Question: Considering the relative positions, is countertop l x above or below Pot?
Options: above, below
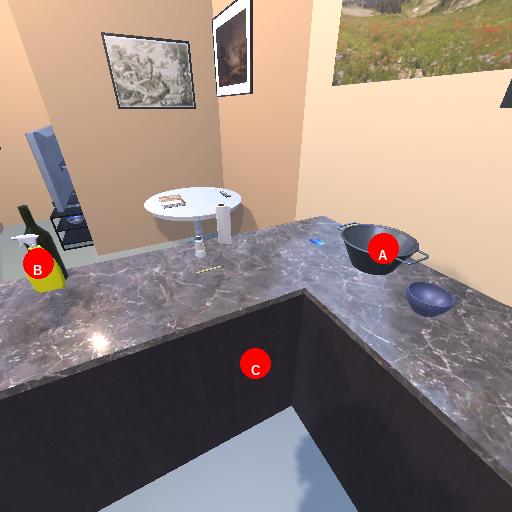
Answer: above